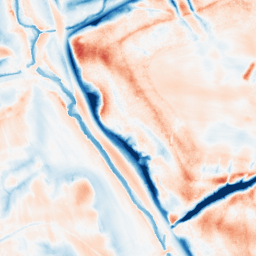
Category: trend_removal
Decomposition family: local_polynomial
Decomposition parameters: window_size: 31
degree: 1
Upsampling method: quadratic
Upsampling parameters: scale: 4
Upsampling scale: 4